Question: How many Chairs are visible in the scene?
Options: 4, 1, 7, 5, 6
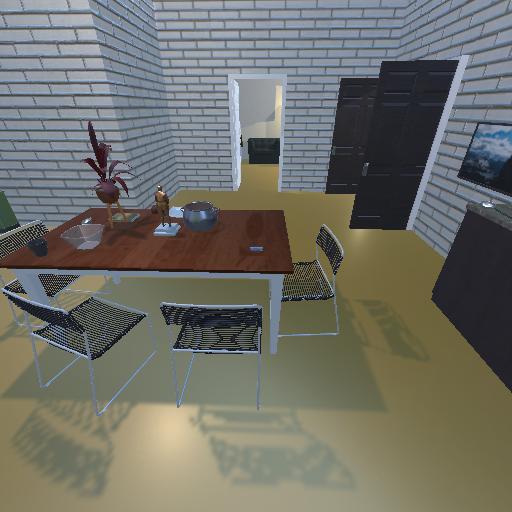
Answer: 4